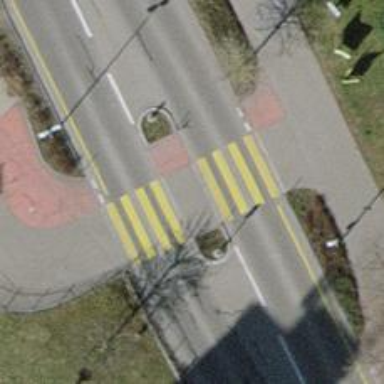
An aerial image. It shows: Paved path with crossing for pedestrians.